Question: I've downloaded the font awesome css file and included it into my page, but the icons where displaying wrong. See
When I use the cnd version online, it works just fine.
What can be the problem here ?
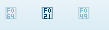
Answer: You also need to upload the font files to your server and set the correct path in the font-awesome css file.